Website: macys
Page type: billing-address
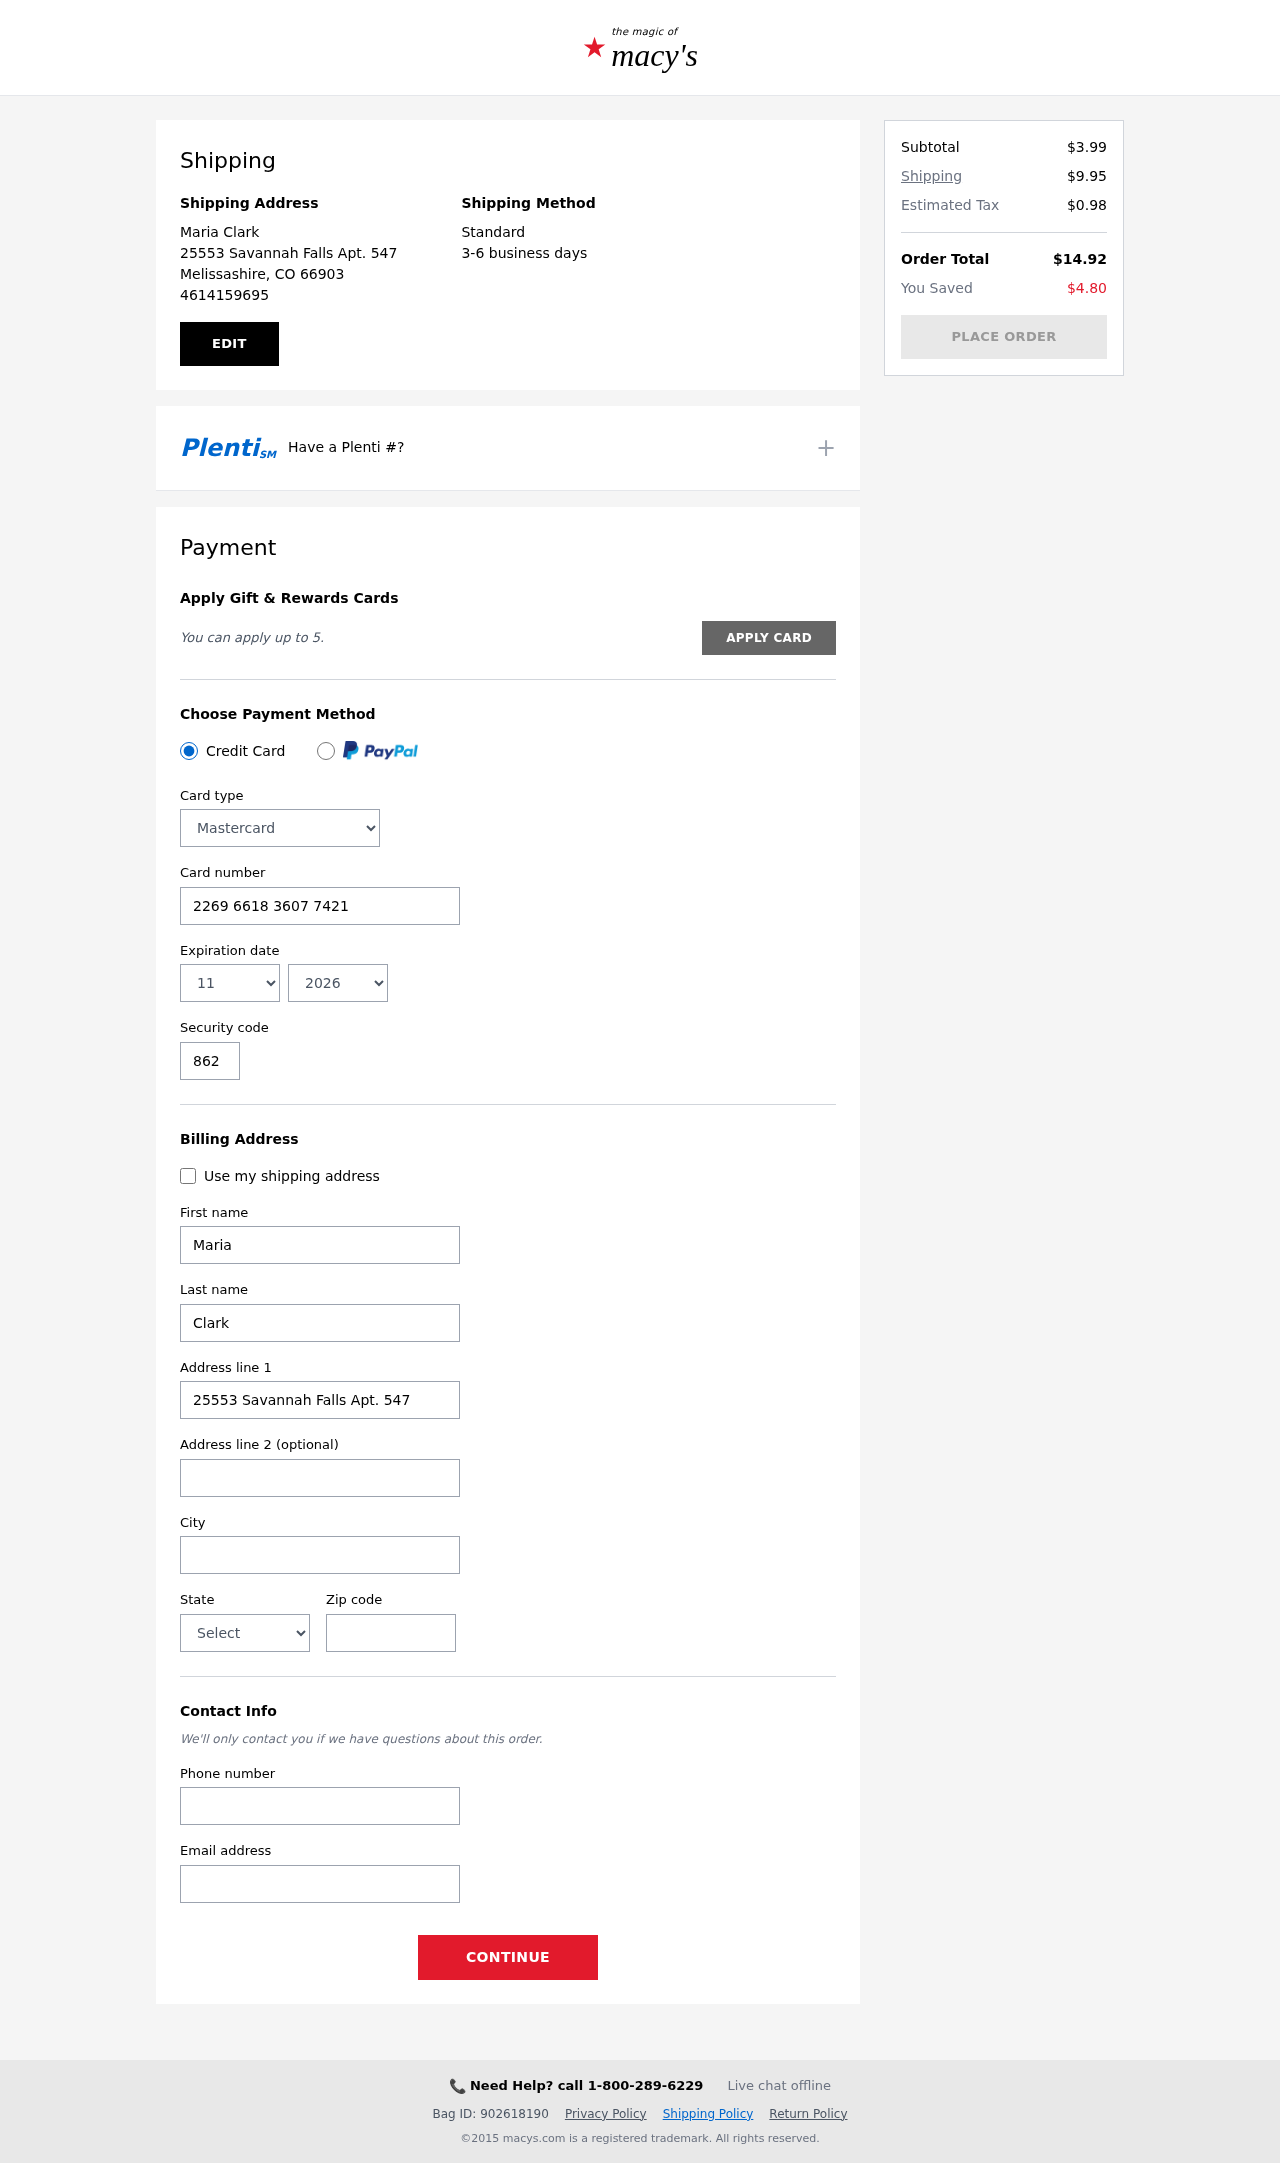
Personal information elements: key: PII_CARD_CVV
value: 862
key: PII_CARD_EXPIRY_MONTH
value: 11
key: PII_CARD_EXPIRY_YEAR
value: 26
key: PII_CARD_NUMBER
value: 2269 6618 3607 7421
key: PII_CARD_TYPE
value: Mastercard
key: PII_CITY
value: Melissashire
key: PII_CITY_STATE_ZIP
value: Melissashire, CO 66903
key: PII_EMAIL
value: mariaclark@yahoo.com
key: PII_FIRSTNAME
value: Maria
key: PII_FULLNAME
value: Maria Clark
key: PII_LASTNAME
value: Clark
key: PII_PHONE
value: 4614159695
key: PII_POSTCODE
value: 66903
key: PII_STATE
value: Colorado
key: PII_STREET
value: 25553 Savannah Falls Apt. 547
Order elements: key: ORDER_SUBTOTAL
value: $3.99
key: ORDER_SHIPPING_COST
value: $9.95
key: ORDER_TAX
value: $0.98
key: ORDER_TOTAL
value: $14.92
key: ORDER_SAVINGS
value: $4.80